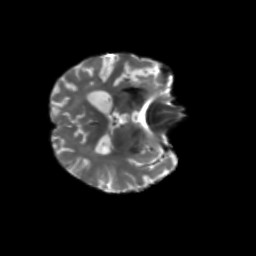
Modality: T2w
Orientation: axial
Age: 70
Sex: male
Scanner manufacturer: siemens
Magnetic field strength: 3 T
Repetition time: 5.25 s
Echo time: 0.08 s